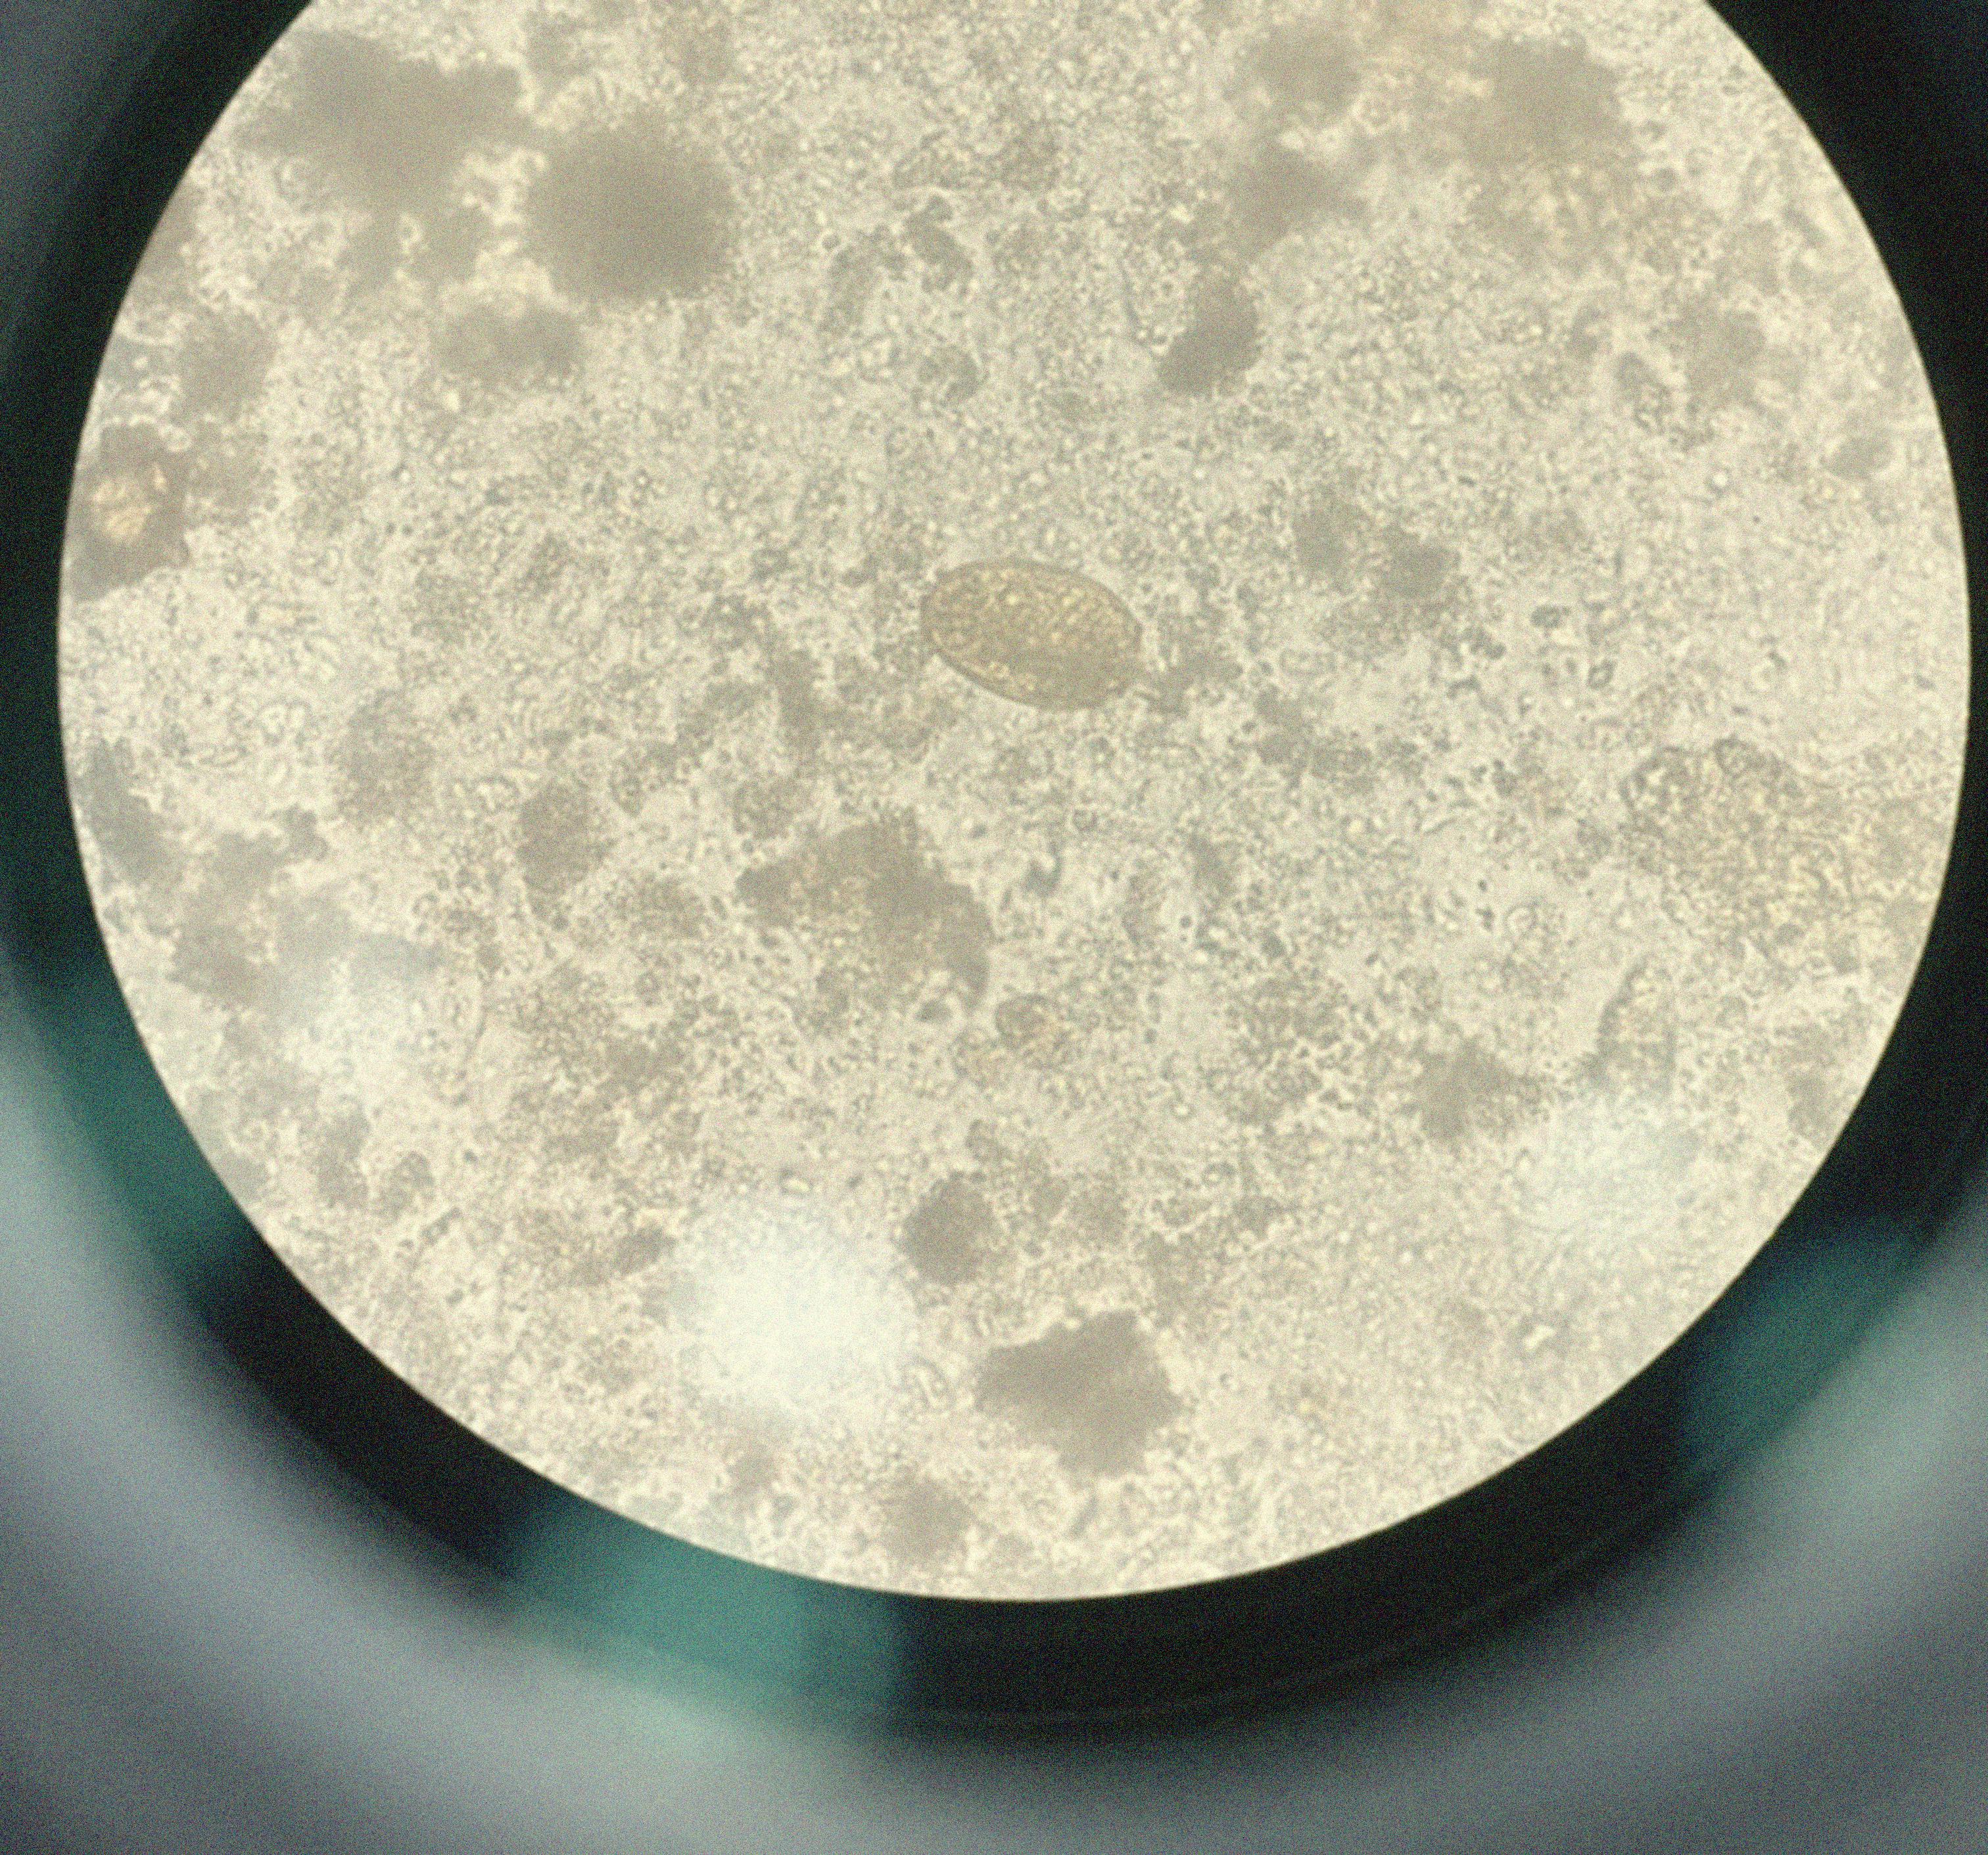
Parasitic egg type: Paragonimus spp